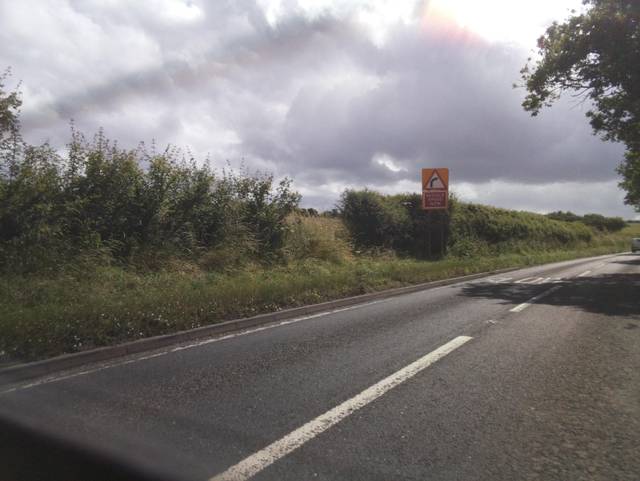
Region: United Kingdom
Coordinates: 51.297, -1.174